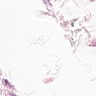
Metastatic tissue present: no